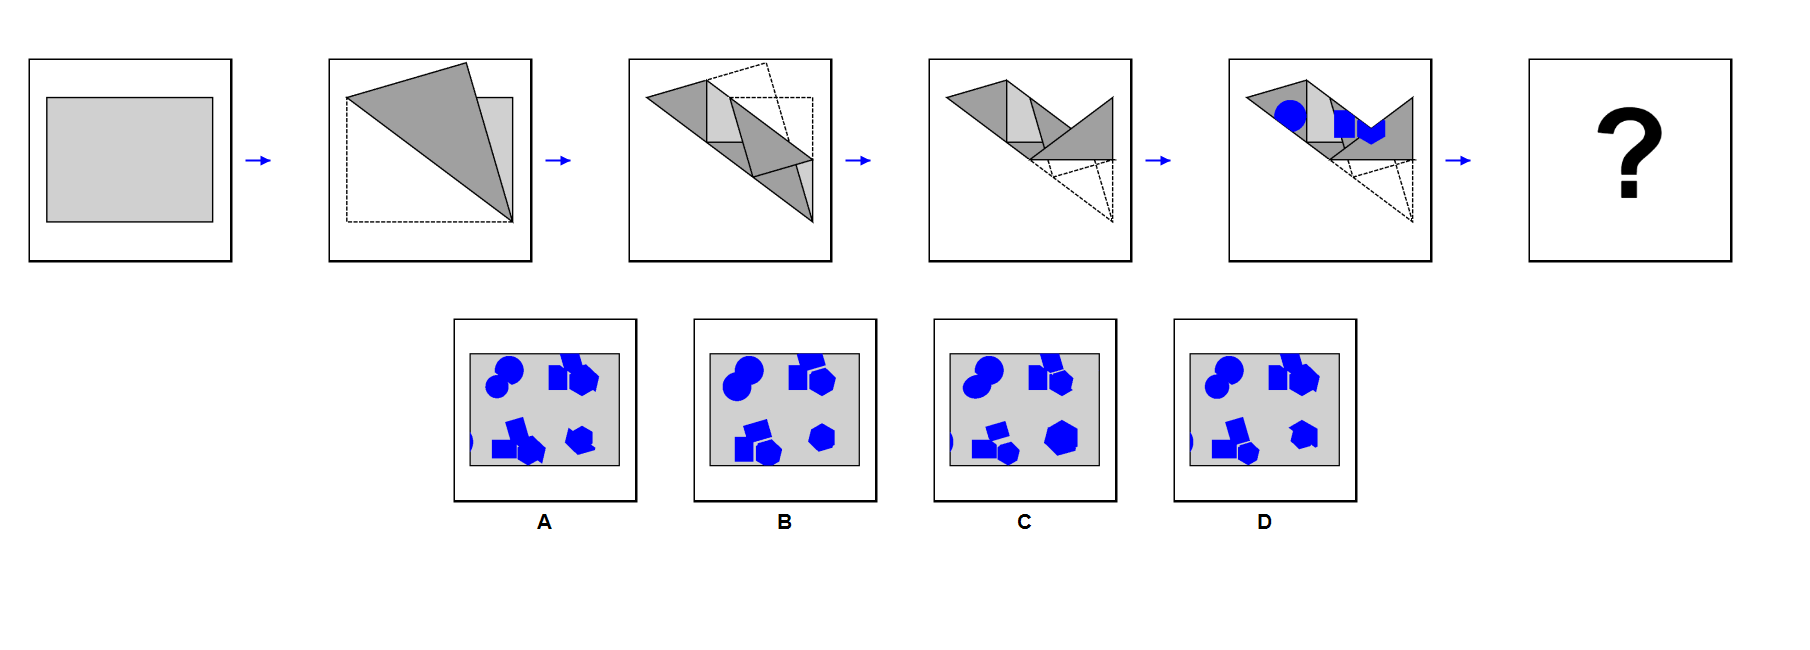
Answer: B